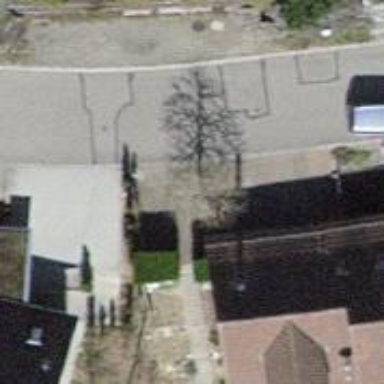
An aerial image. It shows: Urban tree adds touch of nature to the surroundings.